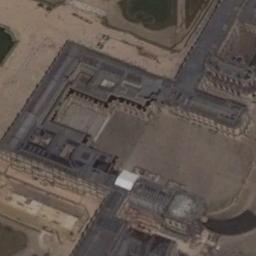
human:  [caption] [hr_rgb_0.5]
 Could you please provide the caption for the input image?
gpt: The dark gray palace is on the clearings .

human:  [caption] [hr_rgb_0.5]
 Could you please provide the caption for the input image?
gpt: The palace is on the bare land .

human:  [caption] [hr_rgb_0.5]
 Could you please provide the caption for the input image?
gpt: Several buildings are in the palace .

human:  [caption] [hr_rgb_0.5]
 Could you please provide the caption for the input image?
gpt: Half of the roof of this palace is red .

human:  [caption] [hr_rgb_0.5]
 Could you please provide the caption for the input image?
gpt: There are brown bare land around the black palace .